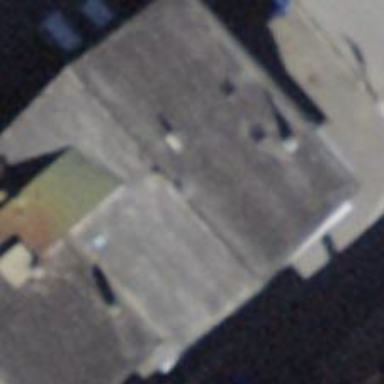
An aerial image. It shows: Hardware shop.